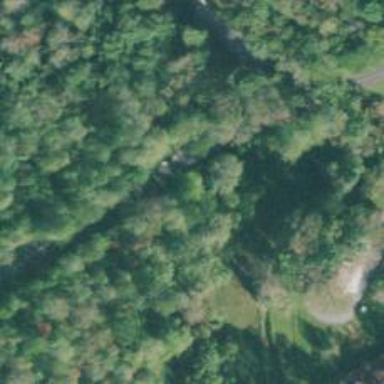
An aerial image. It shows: Culvert tunnel.